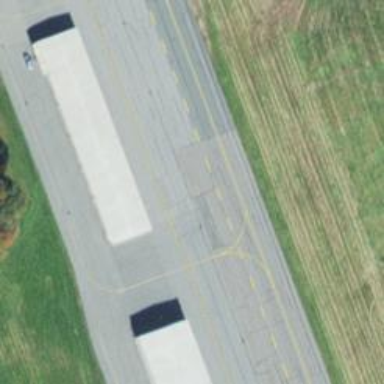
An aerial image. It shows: Image of taxiway at airport.